Question: This problem is driving me crazy.
I have a view of documents with categories. The docs are in an arbitrary order now but I want to provide the users an easy way to move docs within categories up or down. So I have up/down arrows within the view.

I have SSJS code behind the arrows that changes the "order" value in the docs so they will move up or down (in my pick the task field is showing the order).
My problem is that it works intermittently. I think the reason is because the order of the docs is being changed while I am in the loop. I tried setting the auto-update setting on the view to manual, but it still seems to not work.
Maybe I am making this way to hard. I really only need to change 2 docs, the one the user chose and the one that they are moving it to. Would maybe be simpler just to grab those?
'''
function mveItm(mveDir,mveCat,curOrd) {
var curOrdStr:String = String(curOrd);
var tarOrd:Integer;
var tarOrdStr:String;
var doc:NotesDocument;
var lstOrd:Integer;
var fstOrd:Integer;
//Grab Collection In Order
var tskView = database.getView("(dbAllPCTasksAutoUpdateFalse)");
tskView.refresh();
tskView.setAutoUpdate(false);
var veCol:NotesViewEntryCollection = tskView.getAllEntriesByKey(mveCat);
//Set First and Last Order Number
var fstOrd = 10
var lstOrd = veCol.getCount() * 10;
//If the user has clicked move Higher on the last item
//or move down on the first, then ignore
if (mveDir == "Lower" && fstOrd == curOrd)
{return}
if (mveDir == "Higher" && lstOrd == curOrd)
{return}
//Move Higher
if (mveDir == "Higher") {
//Set target order
tarOrd = curOrd + 10;
tarOrdStr = String(tarOrd);
//Loop through viewEntryCollection and process
var entry:NotesViewEntry = veCol.getFirstEntry();
while (entry != null) {
doc = entry.getDocument()
//Where are we in the loop
var n:String = String(entry.getDocument().getItemValueInteger("order"));
//If the number we are on matches the number that was selected to be changed
//Change the current number to the target number
if (n == curOrdStr)
{
print ("We are in order");
print ("This is the one we are on..." + n);
print ("This is the one we passed in..." + String(curOrdStr));
print ("This is the target..." + String(tarOrd));
doc.replaceItemValue("order",tarOrd);
doc.save;
}
//If the number we are on matches the number that was the target
//Change the number we are on to the selected order number
if (n == tarOrdStr)
{
doc.replaceItemValue("order",curOrd);
doc.save;
}
var tmpentry:NotesViewEntry = veCol.getNextEntry(entry);
entry.recycle();
entry = tmpentry;
}
}
//Move down
if (mveDir == "Lower") {
//Set target order
tarOrd = curOrd - 10;
tarOrdStr = String(tarOrd);
//Loop through viewEntryCollection and add to DocumentCollection
var entry:NotesViewEntry = veCol.getFirstEntry();
while (entry != null) {
doc = entry.getDocument()
//Where are we in the loop
var n:String = String(entry.getDocument().getItemValueInteger("order"));
//If the number we are on matches the number that was selected to be changed
//Change the current number to the target number
if (n == curOrdStr)
{
//doc = entry.getDocument()
doc.replaceItemValue("order",tarOrd);
doc.save;
}
//If the number we are on matches the number that was the target
//Change the number we are on to the selected order number
if (n == tarOrdStr)
//Change the current number to the target number and change everyone after that to -10
//if (movDwn == true)
{
doc.replaceItemValue("order",curOrd);
doc.save;
}
var tmpentry:NotesViewEntry = veCol.getNextEntry(entry);
entry.recycle();
entry = tmpentry;
}
}
tskView.setAutoUpdate(true);
tskView.refresh();
//resetCategories(mveCat);
return true;
}
'''
I am posting my full solution here. The code is at the end, I will explain what I did to solve this. Kudos to help from David and from Knut Hermann for giving me assistance - see Knut's post here.
<URL>
My problem was as follows: The user can enter docs with categories(my examples were "OS" and "Software". I want to them to be easily ordered by the user with arrows in the repeat control. They must also be able to select multiple docs to delete, and to add docs, and the order will always be correct. Just to make it harder I put in a filter for the category, so the user might see all categories or one (and this solution would work for more than one category as well).
The actual change of order is not too difficult. I realized that I do not have to go through all the docs in a category, just get the doc the user selected, and either the next higher or next lower, depending on what they want to do, and swap positions. That part is not too difficult (see method mveTsk in the library.
The difficult part is to determine whether or not to display up or down move arrows. Can't display a down arrow if the the item is the first one, can't display up if it was the last. Also, if a user deletes an item or two or three, I must reorder the items.
I think this solution is a good one, and should work in many different situations.
============================
FULL CODE:
[Cannot enter all the code] Here is what I think is most importatnt
'''
<?xml version="1.0" encoding="UTF-8"?>
<xp:view
xmlns:xp="http://www.ibm.com/xsp/core"
xmlns:xe="http://www.ibm.com/xsp/coreex"
xmlns:xc="http://www.ibm.com/xsp/custom"
style="font-size:8pt">
<xp:this.data>
<xp:dominoView
var="view1"
viewName="(xpAllPCBuilds)" />
</xp:this.data>
<xp:this.resources>
<xp:styleSheet
href="/custom.css" />
</xp:this.resources>
<xp:this.beforePageLoad><![CDATA[#{javascript:viewScope.put("rows","5")}]]></xp:this.beforePageLoad>
<xe:widgetContainer id="widgetContainerView" style="width:99.00%">
<xp:panel>
<xp:repeat
id="repeat1"
var="rowData"
indexVar="repeatIndex"
value="#{view1}"
>
<xp:this.facets>
<xp:text
disableTheme="true"
xp:key="header"
escape="false">
<xp:this.value><![CDATA[<table class='lotusTable repeatRowColors' border='0' cellspacing='0' cellpadding='0'>
<tr class ='lotusFirst lotusSort scope='col'>
<th></th>
<th class ='lotusBold'>Employee Name</th>
<th class ='lotusBold'>Computer</th>
<th class ='lotusBold'>Create Date</th>
<th class ='lotusBold'>Create User</th>
<th class ='lotusBold'>ID</th>
</tr>
</thead>]]>
</xp:this.value>
<xp:panel id="pagerPnlTop">
<xp:table
styleClass="lotusPaging lotusPagingTop"
style="width:100%">
<xp:tr>
<xp:td styleClass="lotusLeft">
<xp:panel
themeId="Panel.left"
styleClass="xspRowCount">
&#160;
&#160;
&#160;
&#160;
&#160;
&#160;
&#160;
&#160;
&#160;
</xp:panel>
</xp:td>
<xp:td styleClass="lotusRight">
</xp:td>
</xp:tr>
</xp:table>
</xp:panel>
</xp:text>
<xp:text
disableTheme="true"
xp:key="footer"
escape="false"
>
<xp:this.value>
<![CDATA[</table>]]></xp:this.value>
<xp:panel id="pagerPnlBottom">
<xp:table
styleClass="lotusPaging lotusPagingTop"
style="width:100%"
>
<xp:tr>
<xp:td styleClass="lotusLeft">
<xp:panel
themeId="Panel.left"
styleClass="xspRowCount"
>
<xp:label
value="Show: "
id="label1"
/>
<xp:link
text="5"
id="link2"
>
<xp:this.style>
<![CDATA[#{javascript:if (viewScope.get("rows") == 5)
{return "color:#808080;font-weight:normal;"}
else
{return "font-weight:bold"}}]]>
</xp:this.style>
<xp:eventHandler
event="onclick"
submit="true"
refreshMode="complete"
>
<xp:this.action>
<![CDATA[#{javascript:var numEntries = 5;
viewScope.rows = numEntries;
var dt = getComponent("repeat1");
if(dt != null && dt.getRowCount() > 0) {
dt.setFirst(0);
}}]]>
</xp:this.action>
</xp:eventHandler>
</xp:link>
&#160;
<xp:label
value="|"
id="label2"
themeId="Text.smallSeparator"
/>
&#160;
<xp:link
text="10"
id="link3"
>
<xp:this.style>
<![CDATA[#{javascript:if (viewScope.get("rows") == 10)
{return "color:#808080;font-weight:normal;"}
else
{return "font-weight:bold"}}]]>
</xp:this.style>
<xp:eventHandler
event="onclick"
submit="true"
refreshMode="complete"
>
<xp:this.action>
<![CDATA[#{javascript:var numEntries = 10;
viewScope.rows = numEntries;
var dt = getComponent("repeat1");
if(dt != null && dt.getRowCount() > 0) {
dt.setFirst(0);
}}]]>
</xp:this.action>
</xp:eventHandler>
</xp:link>
&#160;
<xp:label
value="|"
id="label3"
themeId="Text.smallSeparator"
/>
&#160;
<xp:link
text="25"
id="link4"
>
<xp:this.style>
<![CDATA[#{javascript:if (viewScope.get("rows") == 25)
{return "color:#808080;font-weight:normal;"}
else
{return "font-weight:bold"}}]]>
</xp:this.style>
<xp:eventHandler
event="onclick"
submit="true"
refreshMode="complete"
>
<xp:this.action>
<![CDATA[#{javascript:var numEntries = 25;
viewScope.rows = numEntries;
var dt = getComponent("repeat1");
if(dt != null && dt.getRowCount() > 0) {
dt.setFirst(0);
}}]]>
</xp:this.action>
</xp:eventHandler>
</xp:link>
&#160;
<xp:label
value="|"
id="label4"
themeId="Text.smallSeparator"
/>
&#160;
<xp:link
text="50"
id="link6"
>
<xp:this.style>
<![CDATA[#{javascript:if (viewScope.get("rows") == 50)
{return "color:#808080;font-weight:normal;"}
else
{return "font-weight:bold"}}]]>
</xp:this.style>
<xp:eventHandler
event="onclick"
submit="true"
refreshMode="complete"
>
<xp:this.action>
<![CDATA[#{javascript:var numEntries = 50;
viewScope.rows = numEntries;
var dt = getComponent("repeat1");
if(dt != null && dt.getRowCount() > 0) {
dt.setFirst(0);
}}]]>
</xp:this.action>
</xp:eventHandler>
</xp:link>
&#160;
<xp:label
value="|"
id="label5"
themeId="Text.smallSeparator"
/>
&#160;
<xp:link
text="100"
id="link7"
>
<xp:this.style>
<![CDATA[#{javascript:if (viewScope.get("rows") == 100)
{return "color:#808080;font-weight:normal;"}
else
{return "font-weight:bold"}}]]>
</xp:this.style>
<xp:eventHandler
event="onclick"
submit="true"
refreshMode="complete"
>
<xp:this.action>
<![CDATA[#{javascript:var numEntries = 100;
viewScope.rows = numEntries;
var dt = getComponent("repeat1");
if(dt != null && dt.getRowCount() > 0) {
dt.setFirst(0);
}}]]>
</xp:this.action>
</xp:eventHandler>
</xp:link>
&#160;
<xp:label
value=" entries"
id="label6"
/>
</xp:panel>
</xp:td>
<xp:td styleClass="lotusRight">
<xp:pager
xp:key="headerPager"
layout="Previous Group Next"
for="repeat1"
id="pager5"
style="font-weight:inherit"
styleClass="pagerTopRight"
/>
</xp:td>
</xp:tr>
</xp:table>
</xp:panel>
</xp:text>
</xp:this.facets>
<xp:this.rows><![CDATA[#{javascript:var rows:Integere = viewScope.get("rows");
if (rows == null)
{return 5}
else
{return rows}}]]></xp:this.rows>
<xp:tr id="rowDataContainer">
<xp:td
style="width:20px;min-width:20px;max-width: 20px;"
>
<xc:ccRowSelectCheckBox
docID="#{javascript:rowData.getNoteID()}"
selectedClass="selectedRow"
containerID="rowDataContainer"
/>
</xp:td>
<xp:td
style="width:200px;min-width:200px;max-width: 200px;"
>
<xp:link
escape="true"
id="link1"
value=""
>
<xp:this.text><![CDATA[#{javascript:rowData.getColumnValue("employeeName")}]]></xp:this.text>
<xp:eventHandler
event="onclick"
submit="true"
refreshMode="complete"
>
<xp:this.action>
<xp:openPage
name="xpFormPCBuild.xsp"
target="openDocument"
>
<xp:this.documentId><![CDATA[#{javascript:rowData.getDocument().getUniversalID()}]]></xp:this.documentId>
</xp:openPage>
</xp:this.action>
</xp:eventHandler>
</xp:link>
</xp:td>
<xp:td
style="width:75px;min-width:75px;max-width:75px;">
<xp:text
escape="true"
id="computedField2">
<xp:this.value><![CDATA[#{javascript:rowData.getColumnValue("computerName");}]]>
</xp:this.value>
</xp:text>
</xp:td>
<xp:td
style="width:100px;min-width:100px;max-width:100px;">
<xp:text
escape="true"
id="computedField3">
<xp:this.value><![CDATA[#{javascript:rowData.getColumnValue("CrtDte");}]]>
</xp:this.value>
</xp:text>
</xp:td>
<xp:td
style="width:150px;min-width:150px;max-width: 150px;">
<xp:text
escape="true"
id="computedField4">
<xp:this.value><![CDATA[#{javascript:rowData.getColumnValue("crtUsr");}]]>
</xp:this.value>
</xp:text>
</xp:td>
<xp:td>
<xp:text
escape="true"
id="computedField5">
<xp:this.value><![CDATA[#{javascript:rowData.getColumnValue("ID")}]]></xp:this.value>
</xp:text>
</xp:td>
</xp:tr>
</xp:repeat>
</xp:panel>
</xe:widgetContainer>
</xp:view>
'''
SSJS Library
'''
var validateForm = function()
{
var valid = true;
var control;
var control2;
var val;
var val2;
REMOVED business code
function mveTsk(mveDir,pckCat,pckOrd) {
//OK I am assuming we are only moving something that we can move
//Set variables
var pckDoc:NotesDocument;
var trgDoc:NotesDocument;
var trgOrd:Integer;
var tskView = database.getView("(dbAllPCTasksLookup)");
var key:String = createKey(pckCat,pckOrd);
//Get the chosen doc
var query = key;
var pckDoc = tskView.getDocumentByKey(query);
//Get the current order
var curOrd:Integer = pckDoc.getItemValueInteger("order");
//Get doc depending on whether we are moving higher or lower
if (mveDir == "Lower")
{query = createKey(pckCat,pckOrd-1);
var trgDoc = tskView.getDocumentByKey(query);
pckDoc.replaceItemValue("order",curOrd-1)
pckDoc.replaceItemValue("key",createKey(pckCat,curOrd-1))
trgOrd = trgDoc.getItemValueInteger("order");
trgOrd += 1;
trgDoc.replaceItemValue("order",trgOrd)
trgDoc.replaceItemValue("key",createKey(pckCat,trgOrd))}
else
{query = createKey(pckCat,pckOrd+1);
print (query);
var trgDoc = tskView.getDocumentByKey(query);
pckDoc.replaceItemValue("order",curOrd+1)
pckDoc.replaceItemValue("key",createKey(pckCat,curOrd+1))
trgOrd = trgDoc.getItemValueInteger("order");
trgOrd -= 1;
trgDoc.replaceItemValue("order",trgOrd)
trgDoc.replaceItemValue("key",createKey(pckCat,trgOrd))}
pckDoc.save();
trgDoc.save();
resetCategories(pckCat);
return
}
function resetCategories (rstCat)
{
var tskView = database.getView("(dbAllPCTasks)");
var veCol:NotesViewEntryCollection = tskView.getAllEntriesByKey(rstCat);
var veCnt = veCol.getCount();
var curCnt:Integer;
var tmpDoc:NotesDocument;
var curOrd:Integer;
var chgOrd:Integer = 0;
var doc:NotesDocument
print (String(veCnt));
//We have no records so get out
if (veCnt == 0) {
return;
}
//We have one record, so set this record and get out
if (veCnt == 1) {
var entry:NotesViewEntry = veCol.getFirstEntry();
doc = entry.getDocument()
doc.replaceItemValue("order",1);
doc.replaceItemValue("key",createKey(rstCat,1));
doc.save();
return;
}
//We have one first and one last record, so set these two records and get out
if (veCnt == 2) {
//First Entry
var entry:NotesViewEntry = veCol.getFirstEntry();
doc = entry.getDocument()
doc.replaceItemValue("order",1);
doc.replaceItemValue("key",createKey(rstCat,1));
doc.save();
//Second Entry
var entry:NotesViewEntry = veCol.getNextEntry(entry);
doc = entry.getDocument()
doc.replaceItemValue("order",2);
doc.replaceItemValue("key",createKey(rstCat,2));
doc.save();
return;
}
//Else we have 3 or more so go through the loop
print ("we have more");
curCnt = 1
var entry:NotesViewEntry = veCol.getFirstEntry();
while (entry != null) {
doc = entry.getDocument()
print (String(curCnt));
//We are the first record
if (curCnt == 1) {
doc.replaceItemValue("order",curCnt);
doc.replaceItemValue("key",createKey(rstCat,curCnt));
doc.save();
}
//We are the last record
if (curCnt == veCnt) {
doc.replaceItemValue("order",curCnt);
doc.replaceItemValue("key",createKey(rstCat,curCnt));
doc.save();
}
//We are neither first nor last; inbetween record
if ( (curCnt != 1) && (curCnt != veCnt)) {
doc.replaceItemValue("order",curCnt);
doc.replaceItemValue("key",createKey(rstCat,curCnt));
doc.save();
}
var tmpentry:NotesViewEntry = veCol.getNextEntry(entry);
entry.recycle();
entry = tmpentry;
curCnt = curCnt + 1
}
return
}
function orderToString (tmpOrd)
{
keyString:String
tmpOrdStr:String = tmpOrd
if (len(tmpOrdStr == 1))
{keyString = "00" + tmpOrdStr;}
if (len(tmpOrdStr == 2))
{keyString = "0" + tmpOrdStr;}
if (len(tmpOrdStr == 3))
{keyString = tmpOrdStr;}
return keyString
}
'''
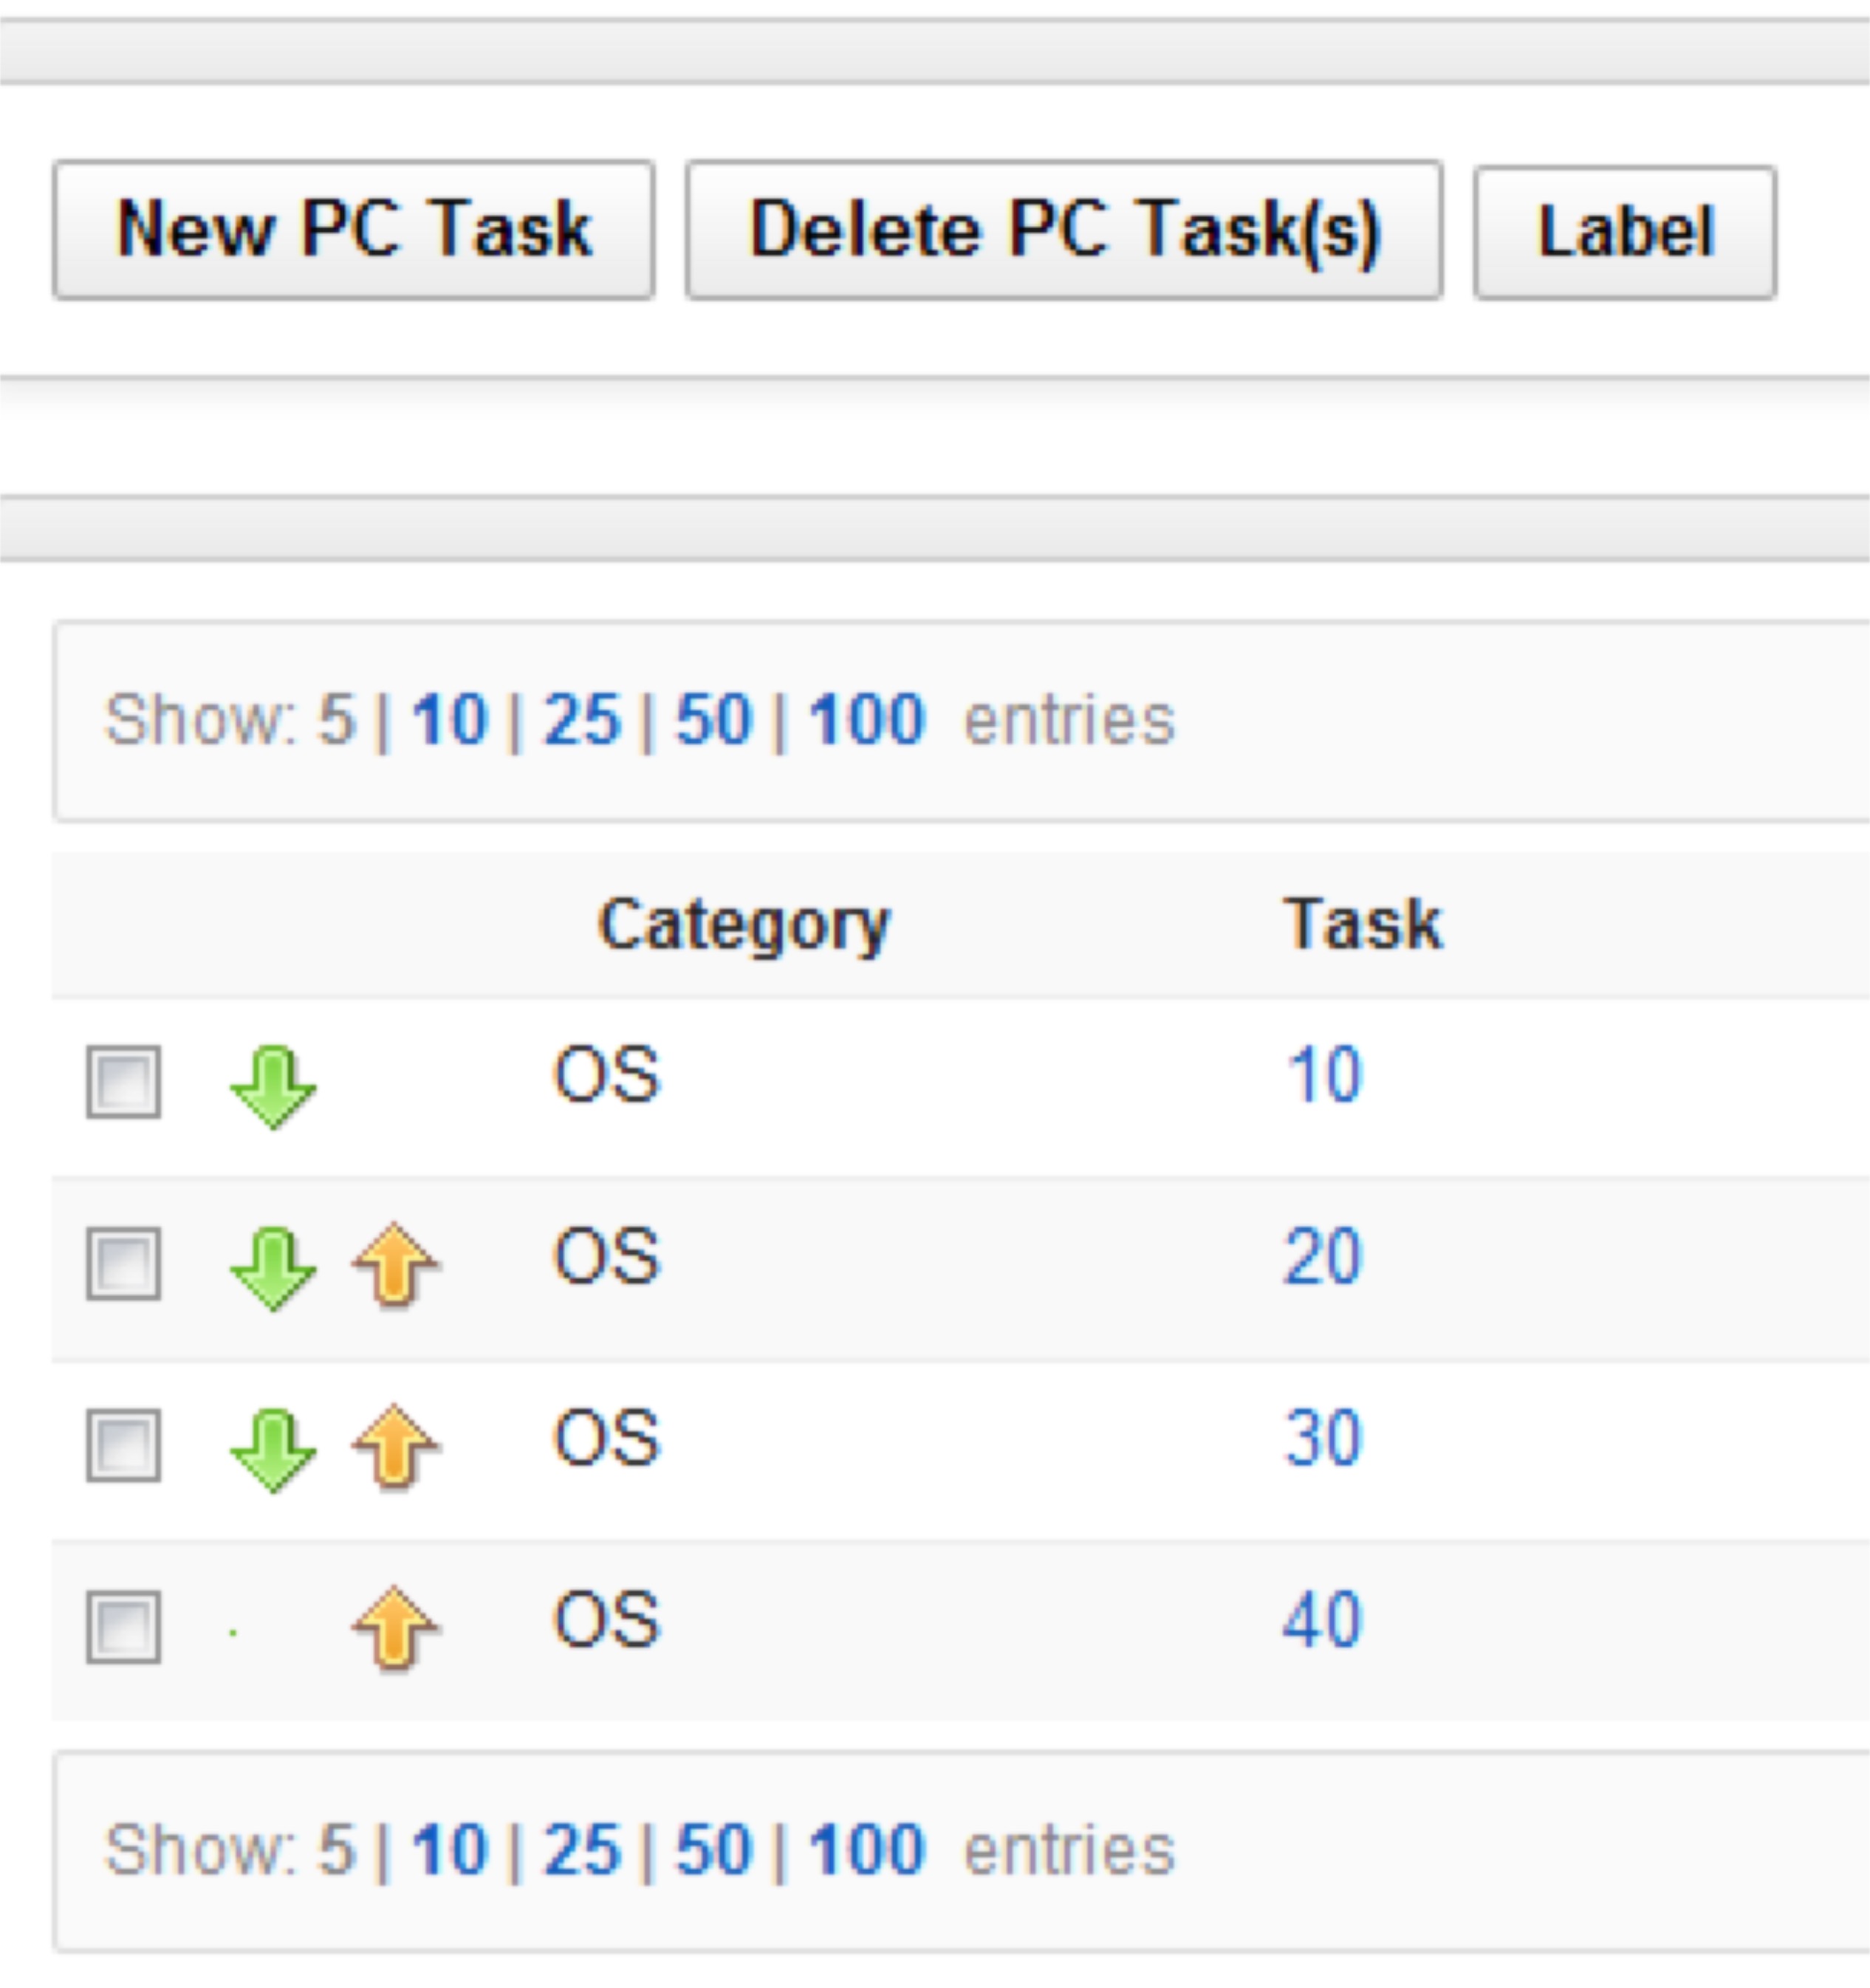
Answer: Well I think there are a couple ways to do this. I don't have an exact answer though I'm interested in exploring it more if time permits.
You don't say how many documents there are or what the sort order is. But if the documents contained a field for the sort order then you could manipulate that easily enough I think and just do a view refresh. I'll assume that's not an option though.
I believe java.util.ArrayList holds the order of which you insert objects. If not then maybe LinkedList. Anyway - if you created a List and then looped through your view adding the documents unid to the List. You then in theory have a list of Unids in view order. NotesViewNavigator and NotesViewEntry should be very fast to do that. Now you feed that to a repeat control to get the document from the UNID and then any other values you want. Personally I would convert the whole document to a java Object but that's neither here nor there.
So how might you effect the order? Well if the List of the unit's is in Scope or wherever you just need a Java method to "Move Up" or "Move Down". I saw this question <URL> and there's a Collections.swap method it looks like. Even if that's not the answer there's gotta be some cool Java solution somewhere.
Anyway not a clear answer but maybe some ideas for you to pursue.
(Please make sure to post your final solution when you get it. )